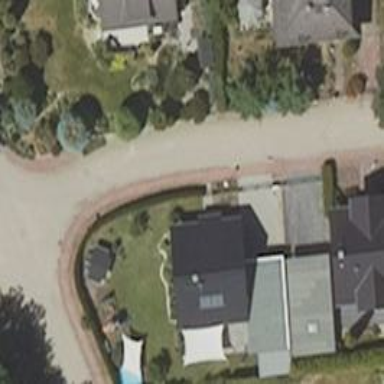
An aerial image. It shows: Paved residential road.